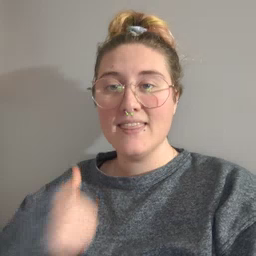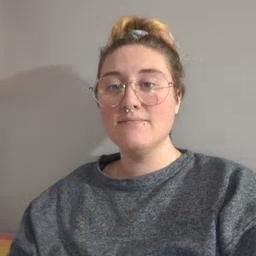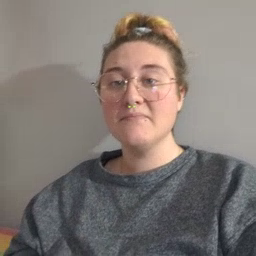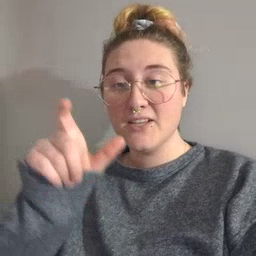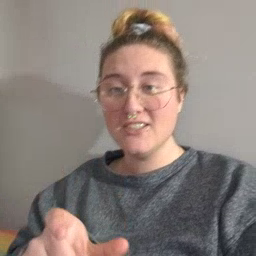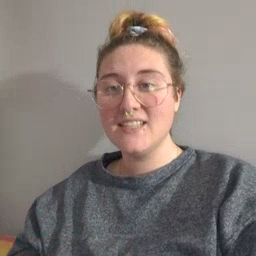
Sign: person